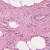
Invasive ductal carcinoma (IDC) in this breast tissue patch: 0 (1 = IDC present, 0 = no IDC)